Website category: auto
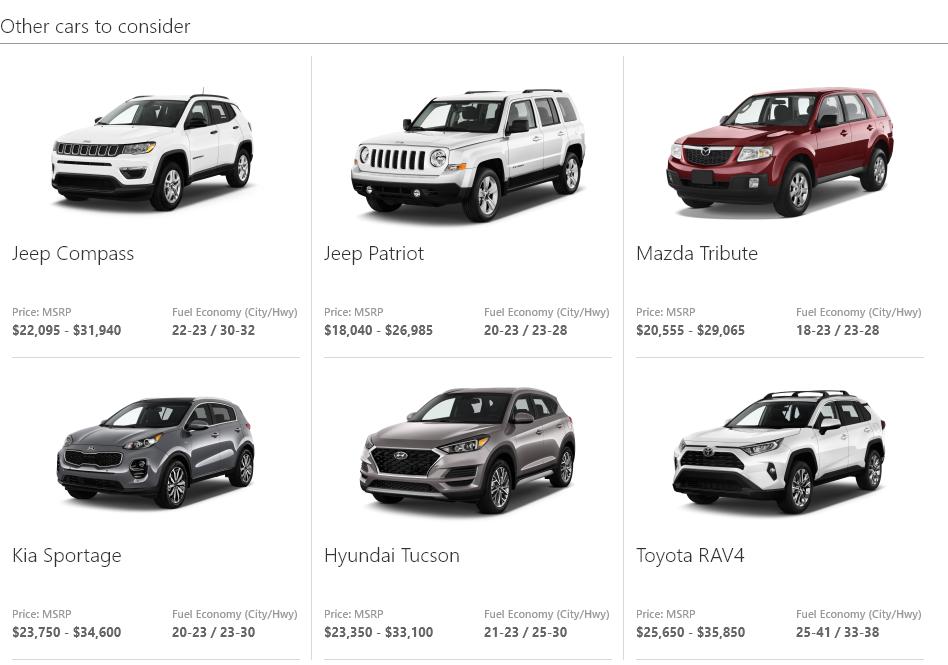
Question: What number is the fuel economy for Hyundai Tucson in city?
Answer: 21-23

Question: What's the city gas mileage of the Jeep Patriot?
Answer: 20-23

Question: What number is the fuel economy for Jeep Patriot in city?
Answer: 20-23

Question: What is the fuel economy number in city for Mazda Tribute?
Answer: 18-23

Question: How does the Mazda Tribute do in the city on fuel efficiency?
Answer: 18-23

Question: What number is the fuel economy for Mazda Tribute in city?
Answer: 18-23

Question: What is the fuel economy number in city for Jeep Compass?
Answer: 22-23

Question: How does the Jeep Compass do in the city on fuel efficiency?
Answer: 22-23

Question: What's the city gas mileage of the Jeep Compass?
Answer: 22-23

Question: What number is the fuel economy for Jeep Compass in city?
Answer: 22-23

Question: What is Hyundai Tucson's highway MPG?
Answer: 25-30

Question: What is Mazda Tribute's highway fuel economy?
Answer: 23-28

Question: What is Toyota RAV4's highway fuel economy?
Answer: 33-38

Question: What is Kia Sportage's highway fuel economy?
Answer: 23-30

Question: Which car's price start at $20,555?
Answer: Mazda Tribute

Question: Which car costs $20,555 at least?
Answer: Mazda Tribute

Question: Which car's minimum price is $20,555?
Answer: Mazda Tribute

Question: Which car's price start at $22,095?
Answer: Jeep Compass

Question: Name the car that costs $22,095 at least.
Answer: Jeep Compass

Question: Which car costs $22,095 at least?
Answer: Jeep Compass

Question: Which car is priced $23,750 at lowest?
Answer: Kia Sportage

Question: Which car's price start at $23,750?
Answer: Kia Sportage

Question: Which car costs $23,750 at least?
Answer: Kia Sportage

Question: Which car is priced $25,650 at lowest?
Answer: Toyota RAV4

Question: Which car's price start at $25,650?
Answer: Toyota RAV4

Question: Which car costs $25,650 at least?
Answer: Toyota RAV4

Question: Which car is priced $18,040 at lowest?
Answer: Jeep Patriot

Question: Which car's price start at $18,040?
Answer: Jeep Patriot

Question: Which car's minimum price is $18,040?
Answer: Jeep Patriot

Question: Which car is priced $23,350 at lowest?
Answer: Hyundai Tucson

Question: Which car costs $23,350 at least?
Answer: Hyundai Tucson

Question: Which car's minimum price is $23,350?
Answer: Hyundai Tucson

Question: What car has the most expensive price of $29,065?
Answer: Mazda Tribute

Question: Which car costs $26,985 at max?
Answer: Jeep Patriot

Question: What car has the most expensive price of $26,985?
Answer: Jeep Patriot

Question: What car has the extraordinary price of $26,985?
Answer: Jeep Patriot

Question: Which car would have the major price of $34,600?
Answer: Kia Sportage

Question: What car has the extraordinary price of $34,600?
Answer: Kia Sportage

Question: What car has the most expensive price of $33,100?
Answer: Hyundai Tucson

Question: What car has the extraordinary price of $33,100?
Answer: Hyundai Tucson

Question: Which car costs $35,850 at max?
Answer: Toyota RAV4

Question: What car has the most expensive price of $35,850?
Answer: Toyota RAV4

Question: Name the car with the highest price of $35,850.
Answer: Toyota RAV4

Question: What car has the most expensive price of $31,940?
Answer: Jeep Compass

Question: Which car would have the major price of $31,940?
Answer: Jeep Compass

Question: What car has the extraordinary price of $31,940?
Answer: Jeep Compass

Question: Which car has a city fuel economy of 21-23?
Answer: Hyundai Tucson

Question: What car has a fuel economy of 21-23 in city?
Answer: Hyundai Tucson

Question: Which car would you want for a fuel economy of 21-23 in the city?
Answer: Hyundai Tucson

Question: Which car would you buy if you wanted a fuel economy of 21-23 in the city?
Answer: Hyundai Tucson

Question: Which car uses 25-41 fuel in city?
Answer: Toyota RAV4

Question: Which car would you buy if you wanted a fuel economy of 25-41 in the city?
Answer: Toyota RAV4

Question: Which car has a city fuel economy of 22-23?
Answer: Jeep Compass

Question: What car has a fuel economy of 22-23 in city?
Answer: Jeep Compass

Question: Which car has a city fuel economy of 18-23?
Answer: Mazda Tribute

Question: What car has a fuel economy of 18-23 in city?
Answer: Mazda Tribute

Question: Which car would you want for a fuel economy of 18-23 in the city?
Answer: Mazda Tribute

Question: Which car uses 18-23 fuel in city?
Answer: Mazda Tribute

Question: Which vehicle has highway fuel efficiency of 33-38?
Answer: Toyota RAV4

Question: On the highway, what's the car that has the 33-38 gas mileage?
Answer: Toyota RAV4

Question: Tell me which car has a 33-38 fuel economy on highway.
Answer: Toyota RAV4

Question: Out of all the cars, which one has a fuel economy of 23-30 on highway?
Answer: Kia Sportage

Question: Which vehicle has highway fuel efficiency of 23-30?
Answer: Kia Sportage

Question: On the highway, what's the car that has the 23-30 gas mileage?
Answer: Kia Sportage